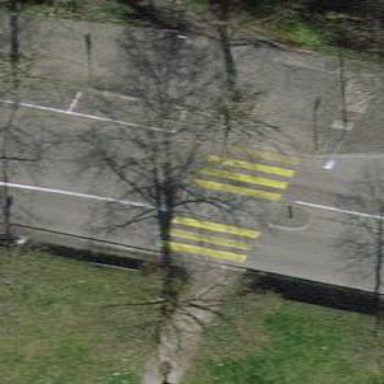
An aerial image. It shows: Uncontrolled crossing with pedestrian island.